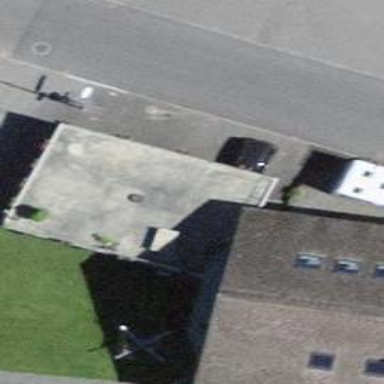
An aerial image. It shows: Group of garages.